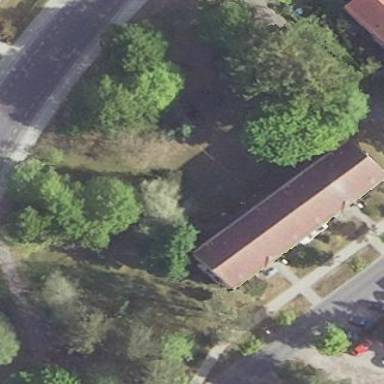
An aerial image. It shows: Gabled roof on building that houses apartments.